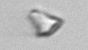
Label: detritus_transparent